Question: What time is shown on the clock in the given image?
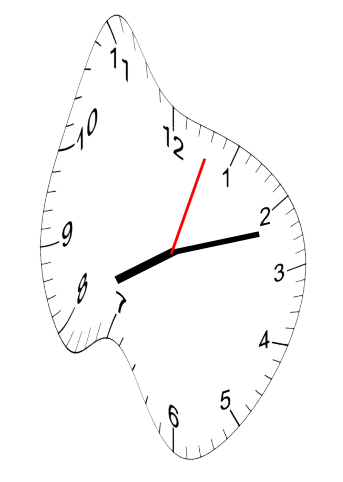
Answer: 08:12:03